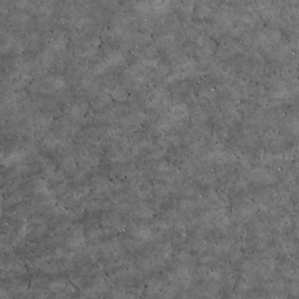
Label: non_frost